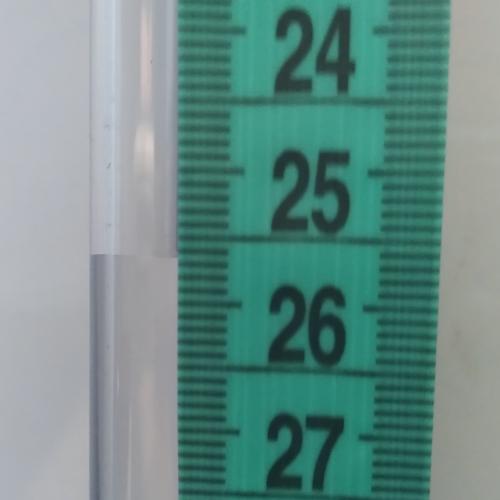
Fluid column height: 25.7 cm